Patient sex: M
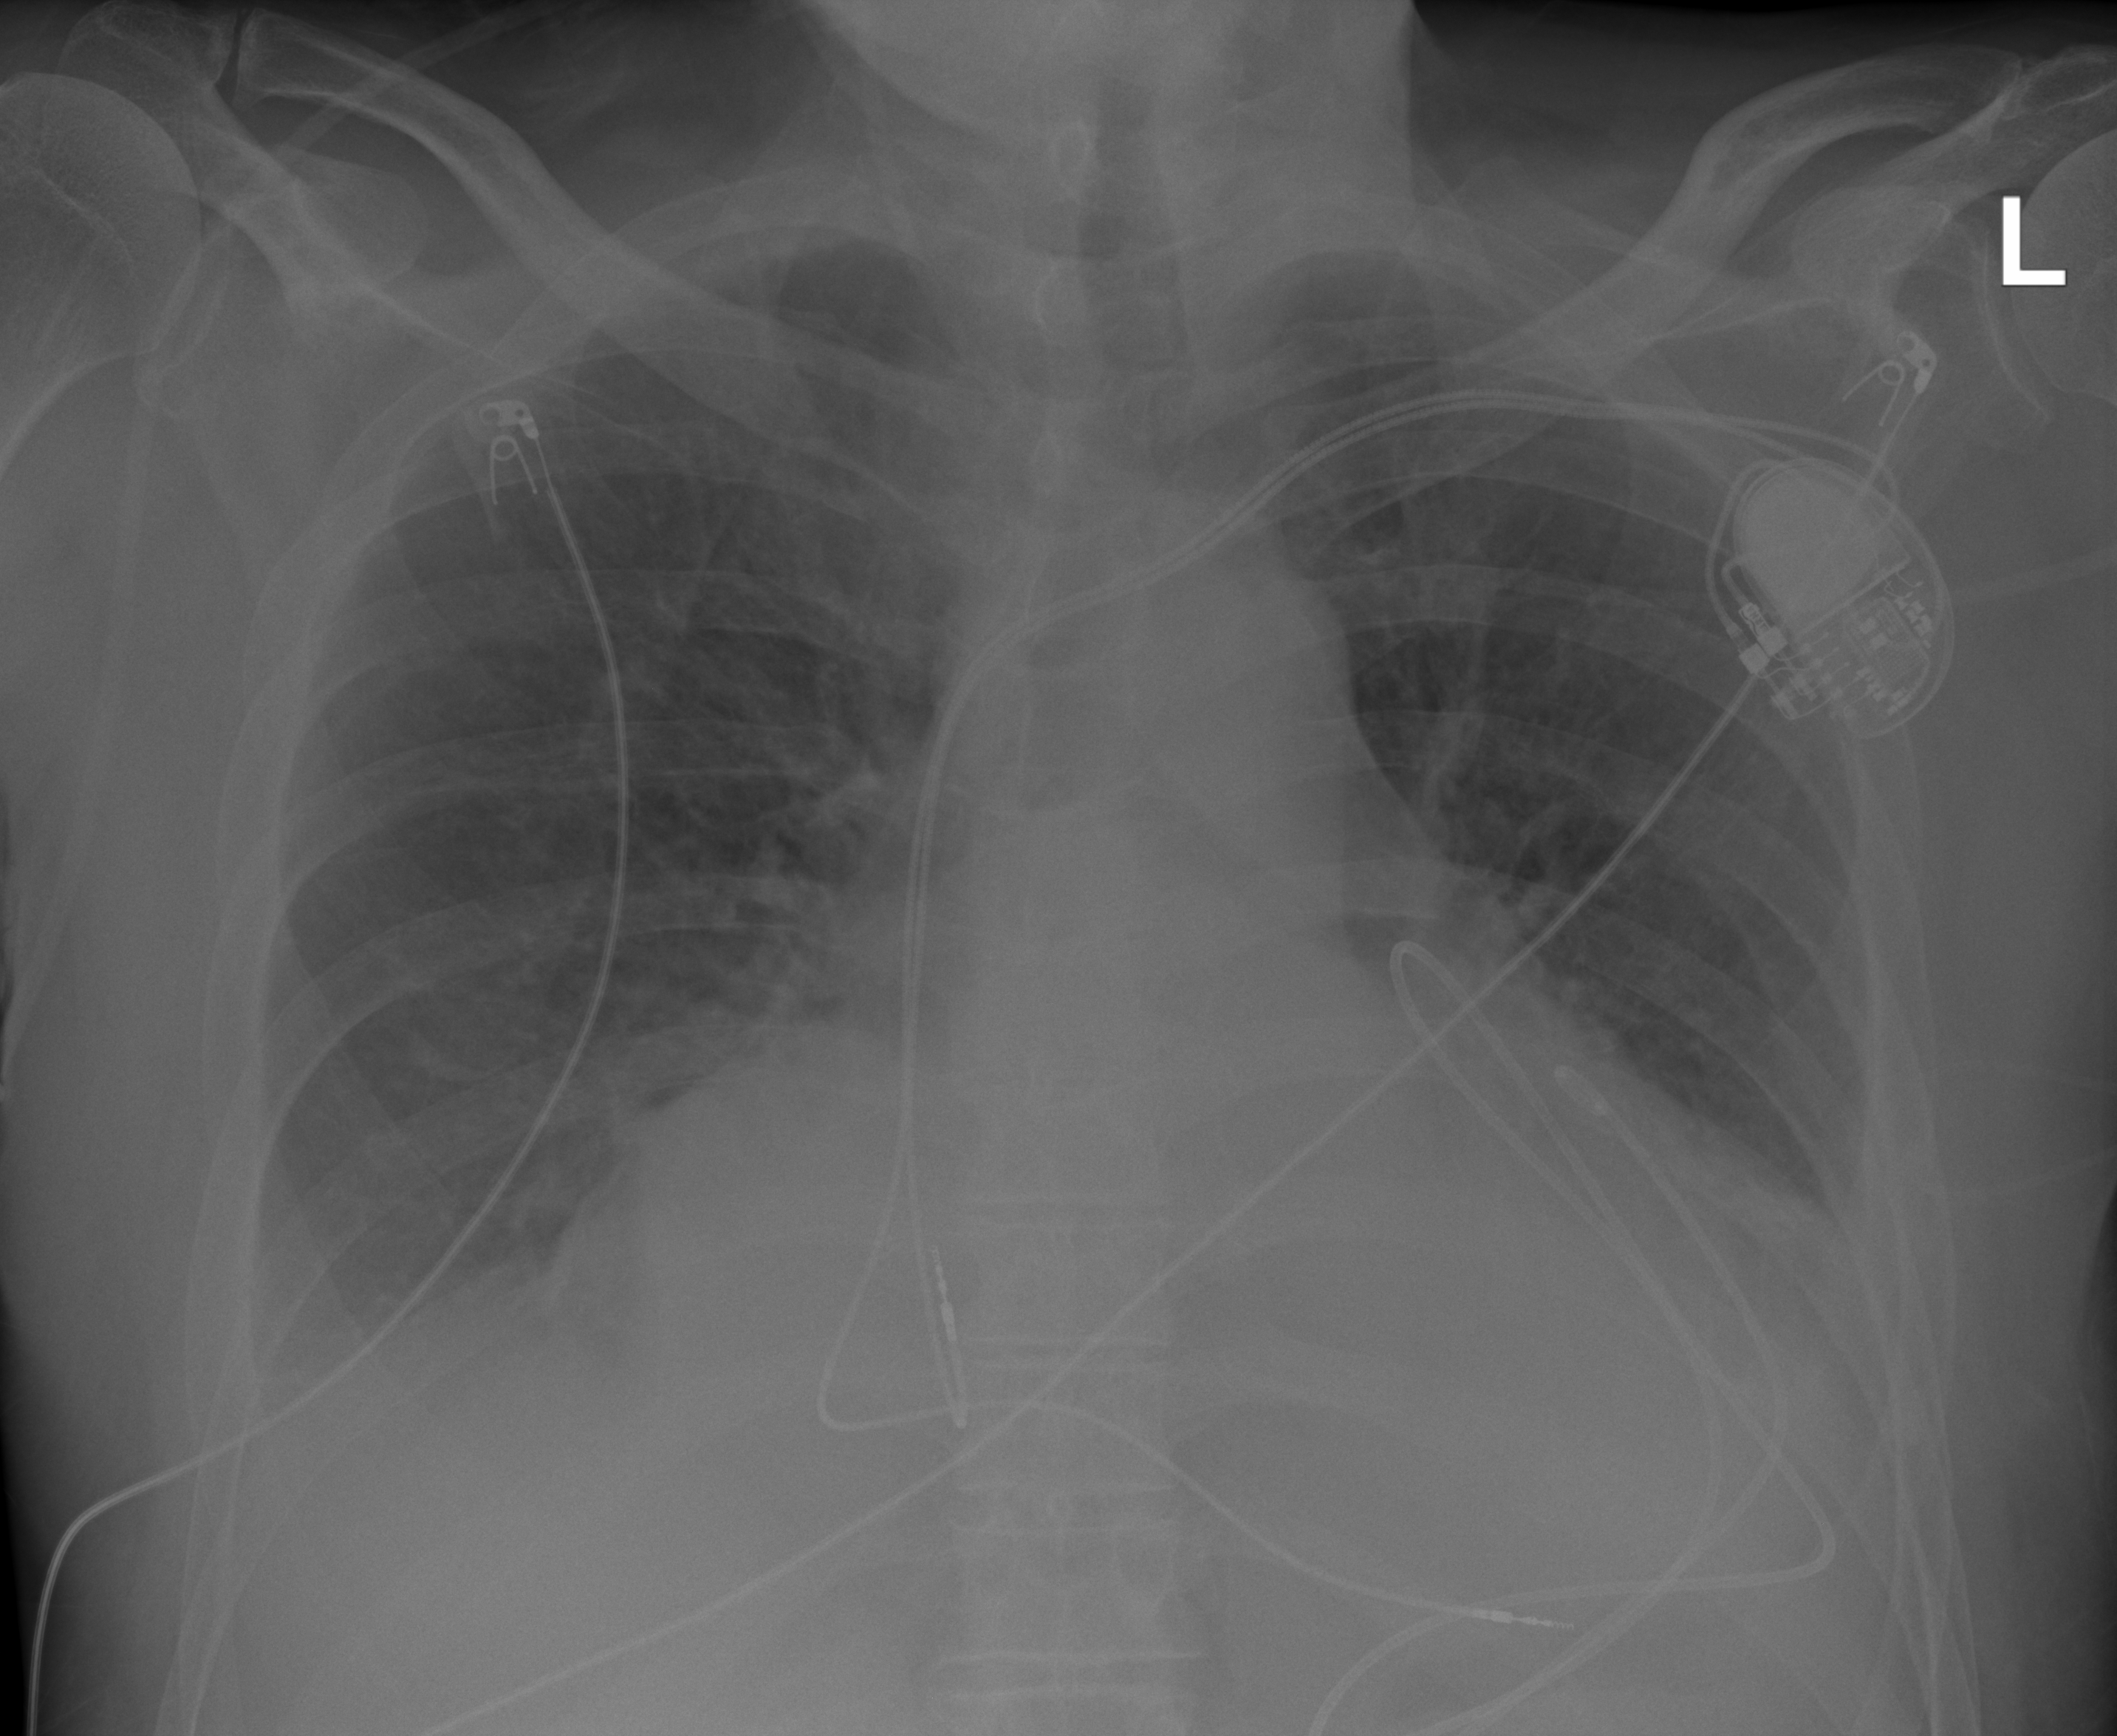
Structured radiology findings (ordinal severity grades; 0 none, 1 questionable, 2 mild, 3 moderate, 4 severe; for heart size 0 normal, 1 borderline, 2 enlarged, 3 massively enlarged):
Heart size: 3
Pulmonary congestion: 3
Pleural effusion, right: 3
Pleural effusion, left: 2
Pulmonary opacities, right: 1
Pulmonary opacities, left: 1
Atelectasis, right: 2
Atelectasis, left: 2